Question: <URL>
I'm simply trying to fetch the contents of a HashMap persisted in Hibernate, but I'm having some trouble finding the correct way to do it...
The HBM mapping is as follows, I did not create this but from my research it appears to be a <URL> with a many-to-many relation. :
'''
<hibernate-mapping>
<class name="database.Document" table="document">
...
<map name="documentbundles" table="document_bundles" lazy="false">
<key column="id"/>
<index-many-to-many column="pkgitemid" class="database.PkgItem"/>
<many-to-many column="child" class="database.Document" />
</map>
</class>
</hibernate-mapping>
'''
For simplicity I'm just currently just attempting to fetch all the records with this map data populated:
'''
DetachedCriteria criteria = DetachedCriteria.forClass(Document.class);
criteria.add(Restrictions.eq("id", 1));
List<Document> result = hibernateTemplate.findByCriteria(criteria);
'''
After last to false, I now get the contents of the Map without throwing a 'LazyInitializationException'; but none of the key objects have been initialised properly. I've dumped a screenshot to clarify what I mean:

I know that the fields are populated in the database, and I suspect my fetching strategy is still to blame. How do you fetch a '<map>' in Hibernate correctly?
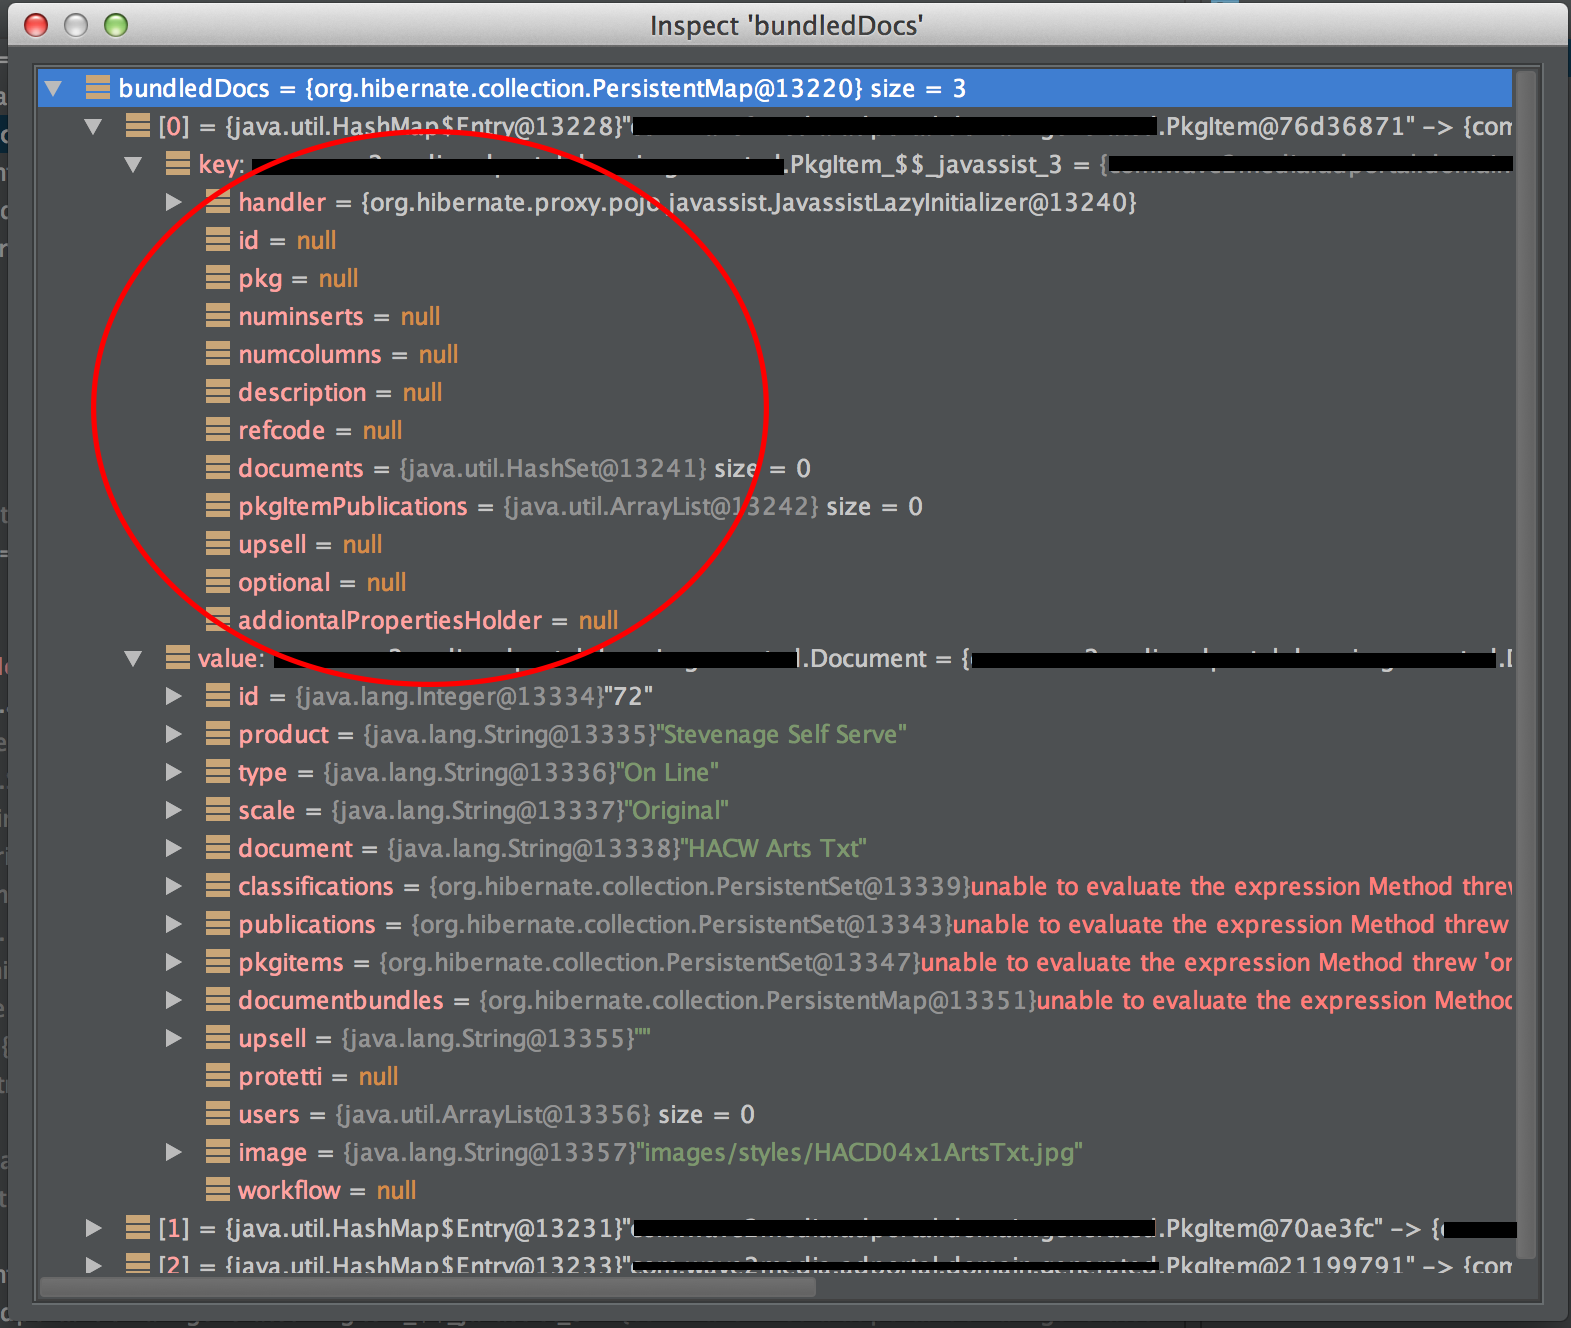
Answer: The error is due to the 'HibernateTemplate' opening a Hibernate session to execute this query:
'''
List results = hibernateTemplate.find("from database.Document d where d.name = 'doc1'");
'''
and then immediately closing the session after the query is run. Then when looping through the keys, the session to which the map was linked is closed so the data cannot be loaded anymore, causing the proxy to throw the 'LazyInitializationException'.
This exception means that the proxy can no longer load the data transparently because the session to which is linked too is now closed.
One of the main goals of the 'HibernateTemplate' is to know when to open and close sessions. The template will keep the session open if there is an ongoing transaction.
So the key here is to wrap the unit test in a 'TransactionTemplate' (the template equivalent to '@Transactional'), which causes the session to be kept open by the 'HibernateTemplate'. Because the session is kept open, no more lazy initialization exceptions occur.
Modifying the test like this will solve the problem (notice the use of 'TransactionTemplate'):
'''
import database.Document;
import database.PkgItem;
import org.junit.After;
import org.junit.Assert;
import org.junit.Before;
import org.junit.Test;
import org.springframework.core.io.ClassPathResource;
import org.springframework.core.io.Resource;
import org.springframework.orm.hibernate3.HibernateTemplate;
import org.springframework.orm.hibernate3.HibernateTransactionManager;
import org.springframework.orm.hibernate3.LocalSessionFactoryBean;
import org.springframework.transaction.PlatformTransactionManager;
import org.springframework.transaction.TransactionStatus;
import org.springframework.transaction.support.TransactionCallbackWithoutResult;
import org.springframework.transaction.support.TransactionTemplate;
import java.util.HashMap;
import java.util.List;
import java.util.Set;
public class HibernateMapTest {
private static final String TEST_DIALECT = "org.hibernate.dialect.HSQLDialect";
private static final String TEST_DRIVER = "org.hsqldb.jdbcDriver";
private static final String TEST_URL = "jdbc:hsqldb:mem:adportal";
private static final String TEST_USER = "sa";
private static final String TEST_PASSWORD = "";
private HibernateTemplate hibernateTemplate;
private TransactionTemplate transactionTemplate;
@Before
public void setUp() throws Exception {
hibernateTemplate = new HibernateTemplate();
LocalSessionFactoryBean sessionFactory = new LocalSessionFactoryBean();
sessionFactory.getHibernateProperties().put("hibernate.dialect", TEST_DIALECT);
sessionFactory.getHibernateProperties().put("hibernate.connection.driver_class", TEST_DRIVER);
sessionFactory.getHibernateProperties().put("hibernate.connection.password", TEST_PASSWORD);
sessionFactory.getHibernateProperties().put("hibernate.connection.url", TEST_URL);
sessionFactory.getHibernateProperties().put("hibernate.connection.username", TEST_USER);
sessionFactory.getHibernateProperties().put("hibernate.hbm2ddl.auto", "create");
sessionFactory.getHibernateProperties().put("hibernate.show_sql", "true");
sessionFactory.getHibernateProperties().put("hibernate.jdbc.batch_size", "0");
sessionFactory.getHibernateProperties().put("hibernate.cache.use_second_level_cache", "false");
sessionFactory.setMappingDirectoryLocations(new Resource[]{new ClassPathResource("database")});
sessionFactory.afterPropertiesSet();
hibernateTemplate.setSessionFactory(sessionFactory.getObject());
transactionTemplate = new TransactionTemplate(new HibernateTransactionManager(sessionFactory.getObject()));
}
@After
public void tearDown() throws Exception {
hibernateTemplate.getSessionFactory().close();
}
@Test
public void testFetchEntityWithMap() throws Exception {
transactionTemplate.execute(new TransactionCallbackWithoutResult() {
protected void doInTransactionWithoutResult(TransactionStatus status) {
// Store the entities and mapping
PkgItem key = new PkgItem();
key.setName("pkgitem1");
hibernateTemplate.persist(key);
Document doc2 = new Document();
doc2.setName("doc2");
hibernateTemplate.persist(doc2);
Document doc1 = new Document();
doc1.setName("doc1");
HashMap<PkgItem, Document> documentbundles = new HashMap<PkgItem, Document>();
documentbundles.put(key, doc2);
doc1.setDocumentbundles(documentbundles);
hibernateTemplate.persist(doc1);
// Now attempt a query
List results = hibernateTemplate.find("from database.Document d where d.name = 'doc1'");
Document result = (Document)results.get(0);
// Check the doc was returned
Assert.assertEquals("doc1", result.getName());
key = (PkgItem)hibernateTemplate.find("from database.PkgItem").get(0);
Set<PkgItem> bundleKeys = result.getDocumentbundles().keySet();
// Check the key is still present in the map. At this point the test fails because
// the map contains a proxy object of the key...
Assert.assertEquals(key, bundleKeys.iterator().next());
}
});
}
}
'''
and these are the test results and the log after the change: